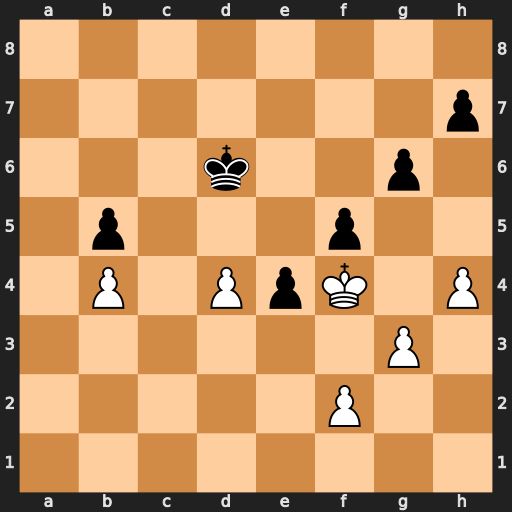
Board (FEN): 8/7p/3k2p1/1p3p2/1P1PpK1P/6P1/5P2/8
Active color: w
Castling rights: -
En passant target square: -
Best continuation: Kg5 Kd5 Kh6